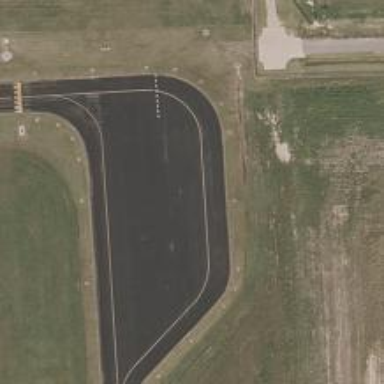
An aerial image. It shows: View of taxiway at the airport.